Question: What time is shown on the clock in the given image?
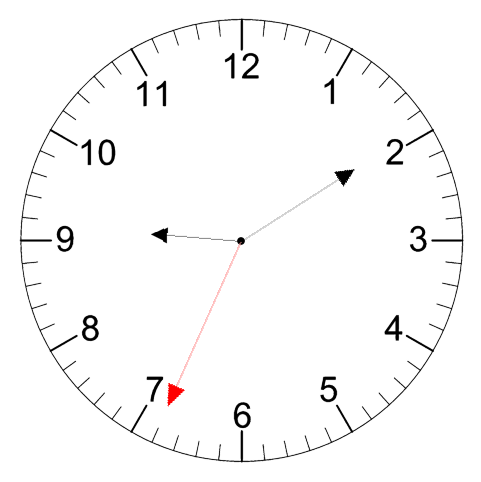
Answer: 09:09:34